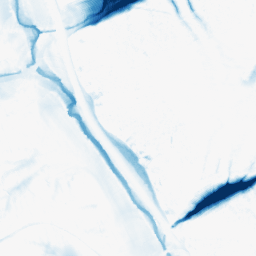
Category: morphological
Decomposition family: morphological
Decomposition parameters: operation: closing
size: 20
Upsampling method: quintic
Upsampling parameters: scale: 8
Upsampling scale: 8